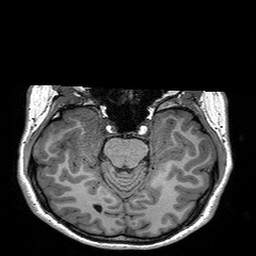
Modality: T1w
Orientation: coronal
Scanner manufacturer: siemens
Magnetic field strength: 3 T
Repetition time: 2.3 s